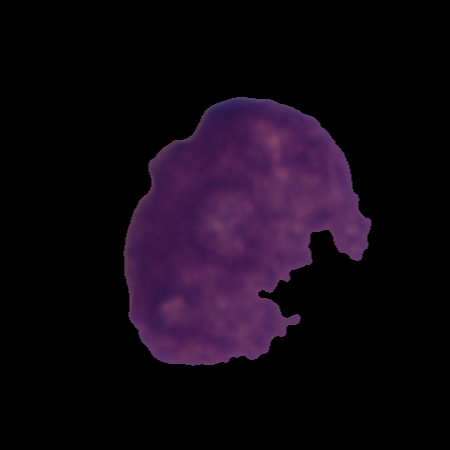
Label: cancer